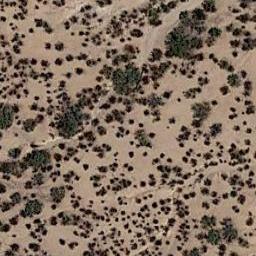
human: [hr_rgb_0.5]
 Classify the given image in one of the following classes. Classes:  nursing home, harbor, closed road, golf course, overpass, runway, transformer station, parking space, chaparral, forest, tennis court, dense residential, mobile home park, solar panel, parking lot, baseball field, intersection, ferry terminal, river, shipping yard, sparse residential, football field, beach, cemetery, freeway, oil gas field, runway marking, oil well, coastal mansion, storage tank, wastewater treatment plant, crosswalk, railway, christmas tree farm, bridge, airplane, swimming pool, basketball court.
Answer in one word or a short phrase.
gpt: chaparral